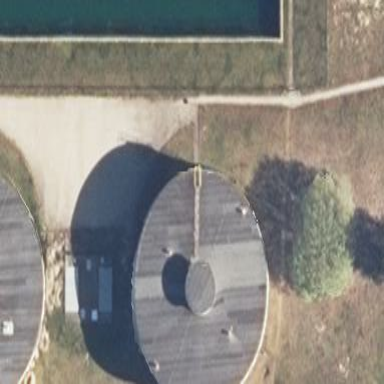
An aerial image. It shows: Storage tank that is man-made.